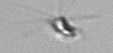
Label: Calciopappus